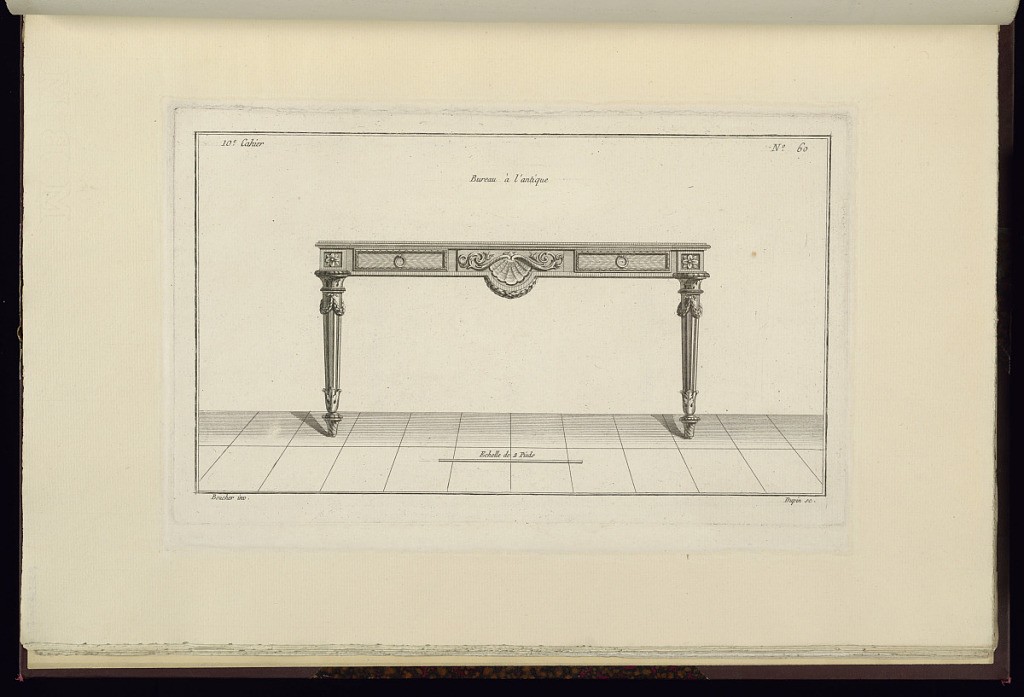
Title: Bureau à l'antique
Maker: Juste-François Boucher, French, 1736 – 1782
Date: ca. 1775
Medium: Engraving on off white laid paper
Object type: Print
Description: Design for a desk with two small drawers. The desk is decorated with ornament motifs including fluting, garland, rosettes, acanthus leaves, lamb tongue, and a central scallop shell surrounded by scrolls. The plate is signed.